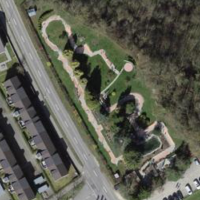
EUNIS habitat code: 25
Species observed at this site:
Anthocharis cardamines
Pieris rapae